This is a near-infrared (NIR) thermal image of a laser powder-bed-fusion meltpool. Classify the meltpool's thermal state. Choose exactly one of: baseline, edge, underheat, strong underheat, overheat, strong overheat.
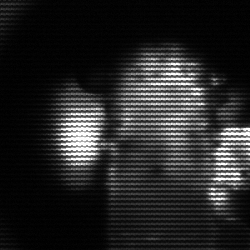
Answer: strong underheat